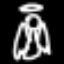
Label: angel